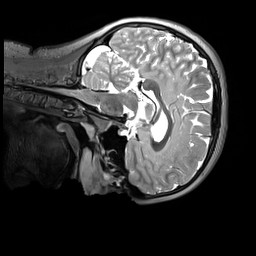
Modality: T2w
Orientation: sagittal
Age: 11
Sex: male
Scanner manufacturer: siemens
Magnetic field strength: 3 T
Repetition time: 3.2 s
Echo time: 0.408 s